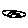
Label: hexagon